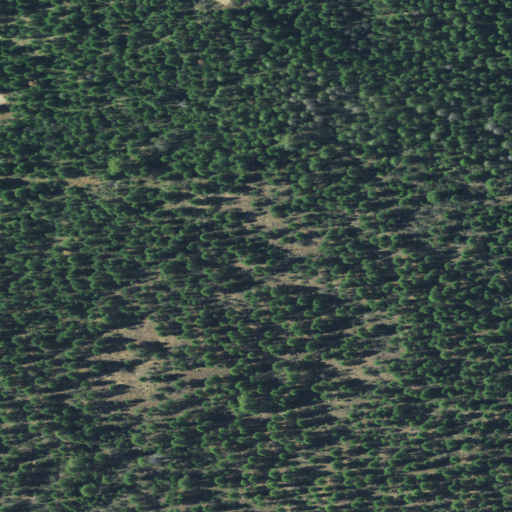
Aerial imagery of mountain in Oregon named Burnt Mountain containing evergreen forest and shrub